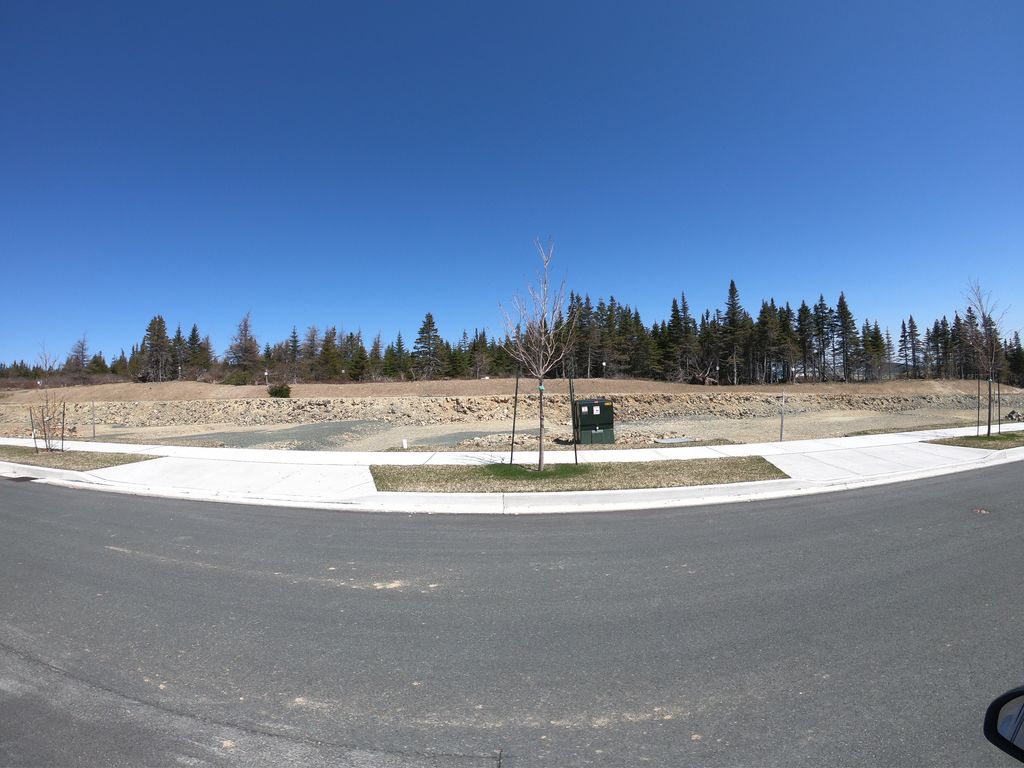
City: st_johns